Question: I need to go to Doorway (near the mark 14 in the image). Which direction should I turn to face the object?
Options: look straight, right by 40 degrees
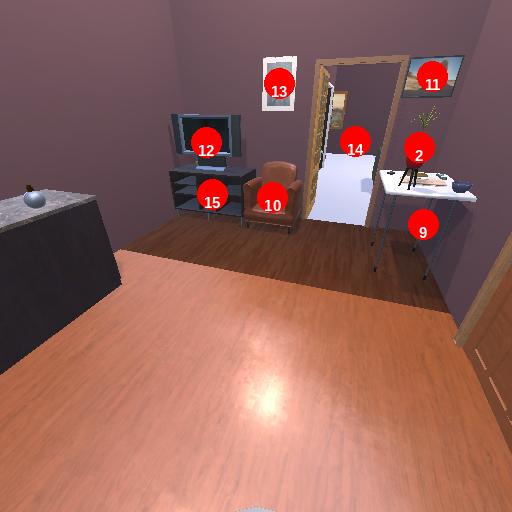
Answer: look straight